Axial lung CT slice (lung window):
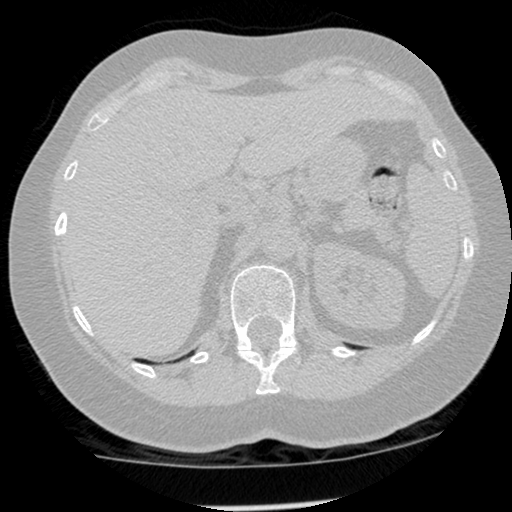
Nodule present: no